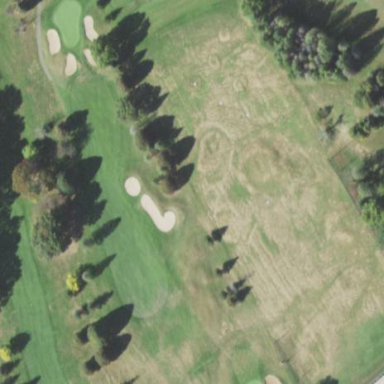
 with lush green grass covering the ground."